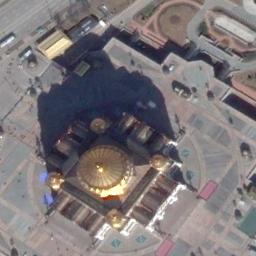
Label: church